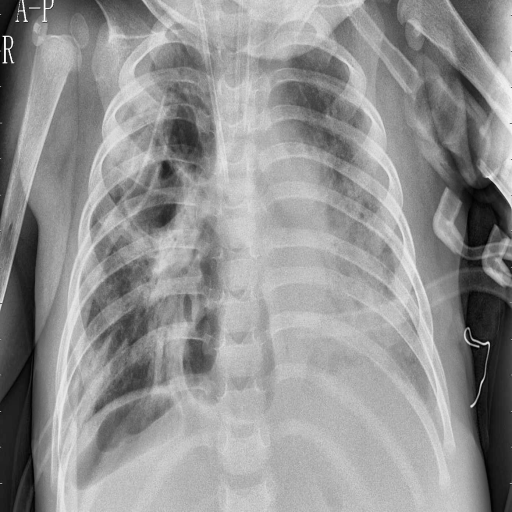
Finding: PNEUMONIA